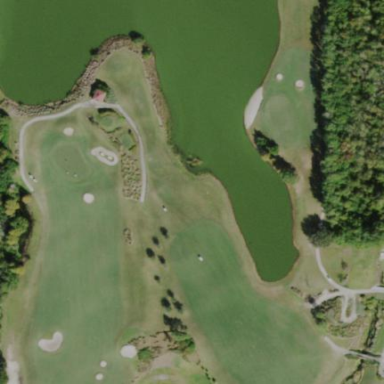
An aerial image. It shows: Golf fairway surrounded by grass.